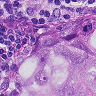
Metastatic tissue present: yes